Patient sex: M
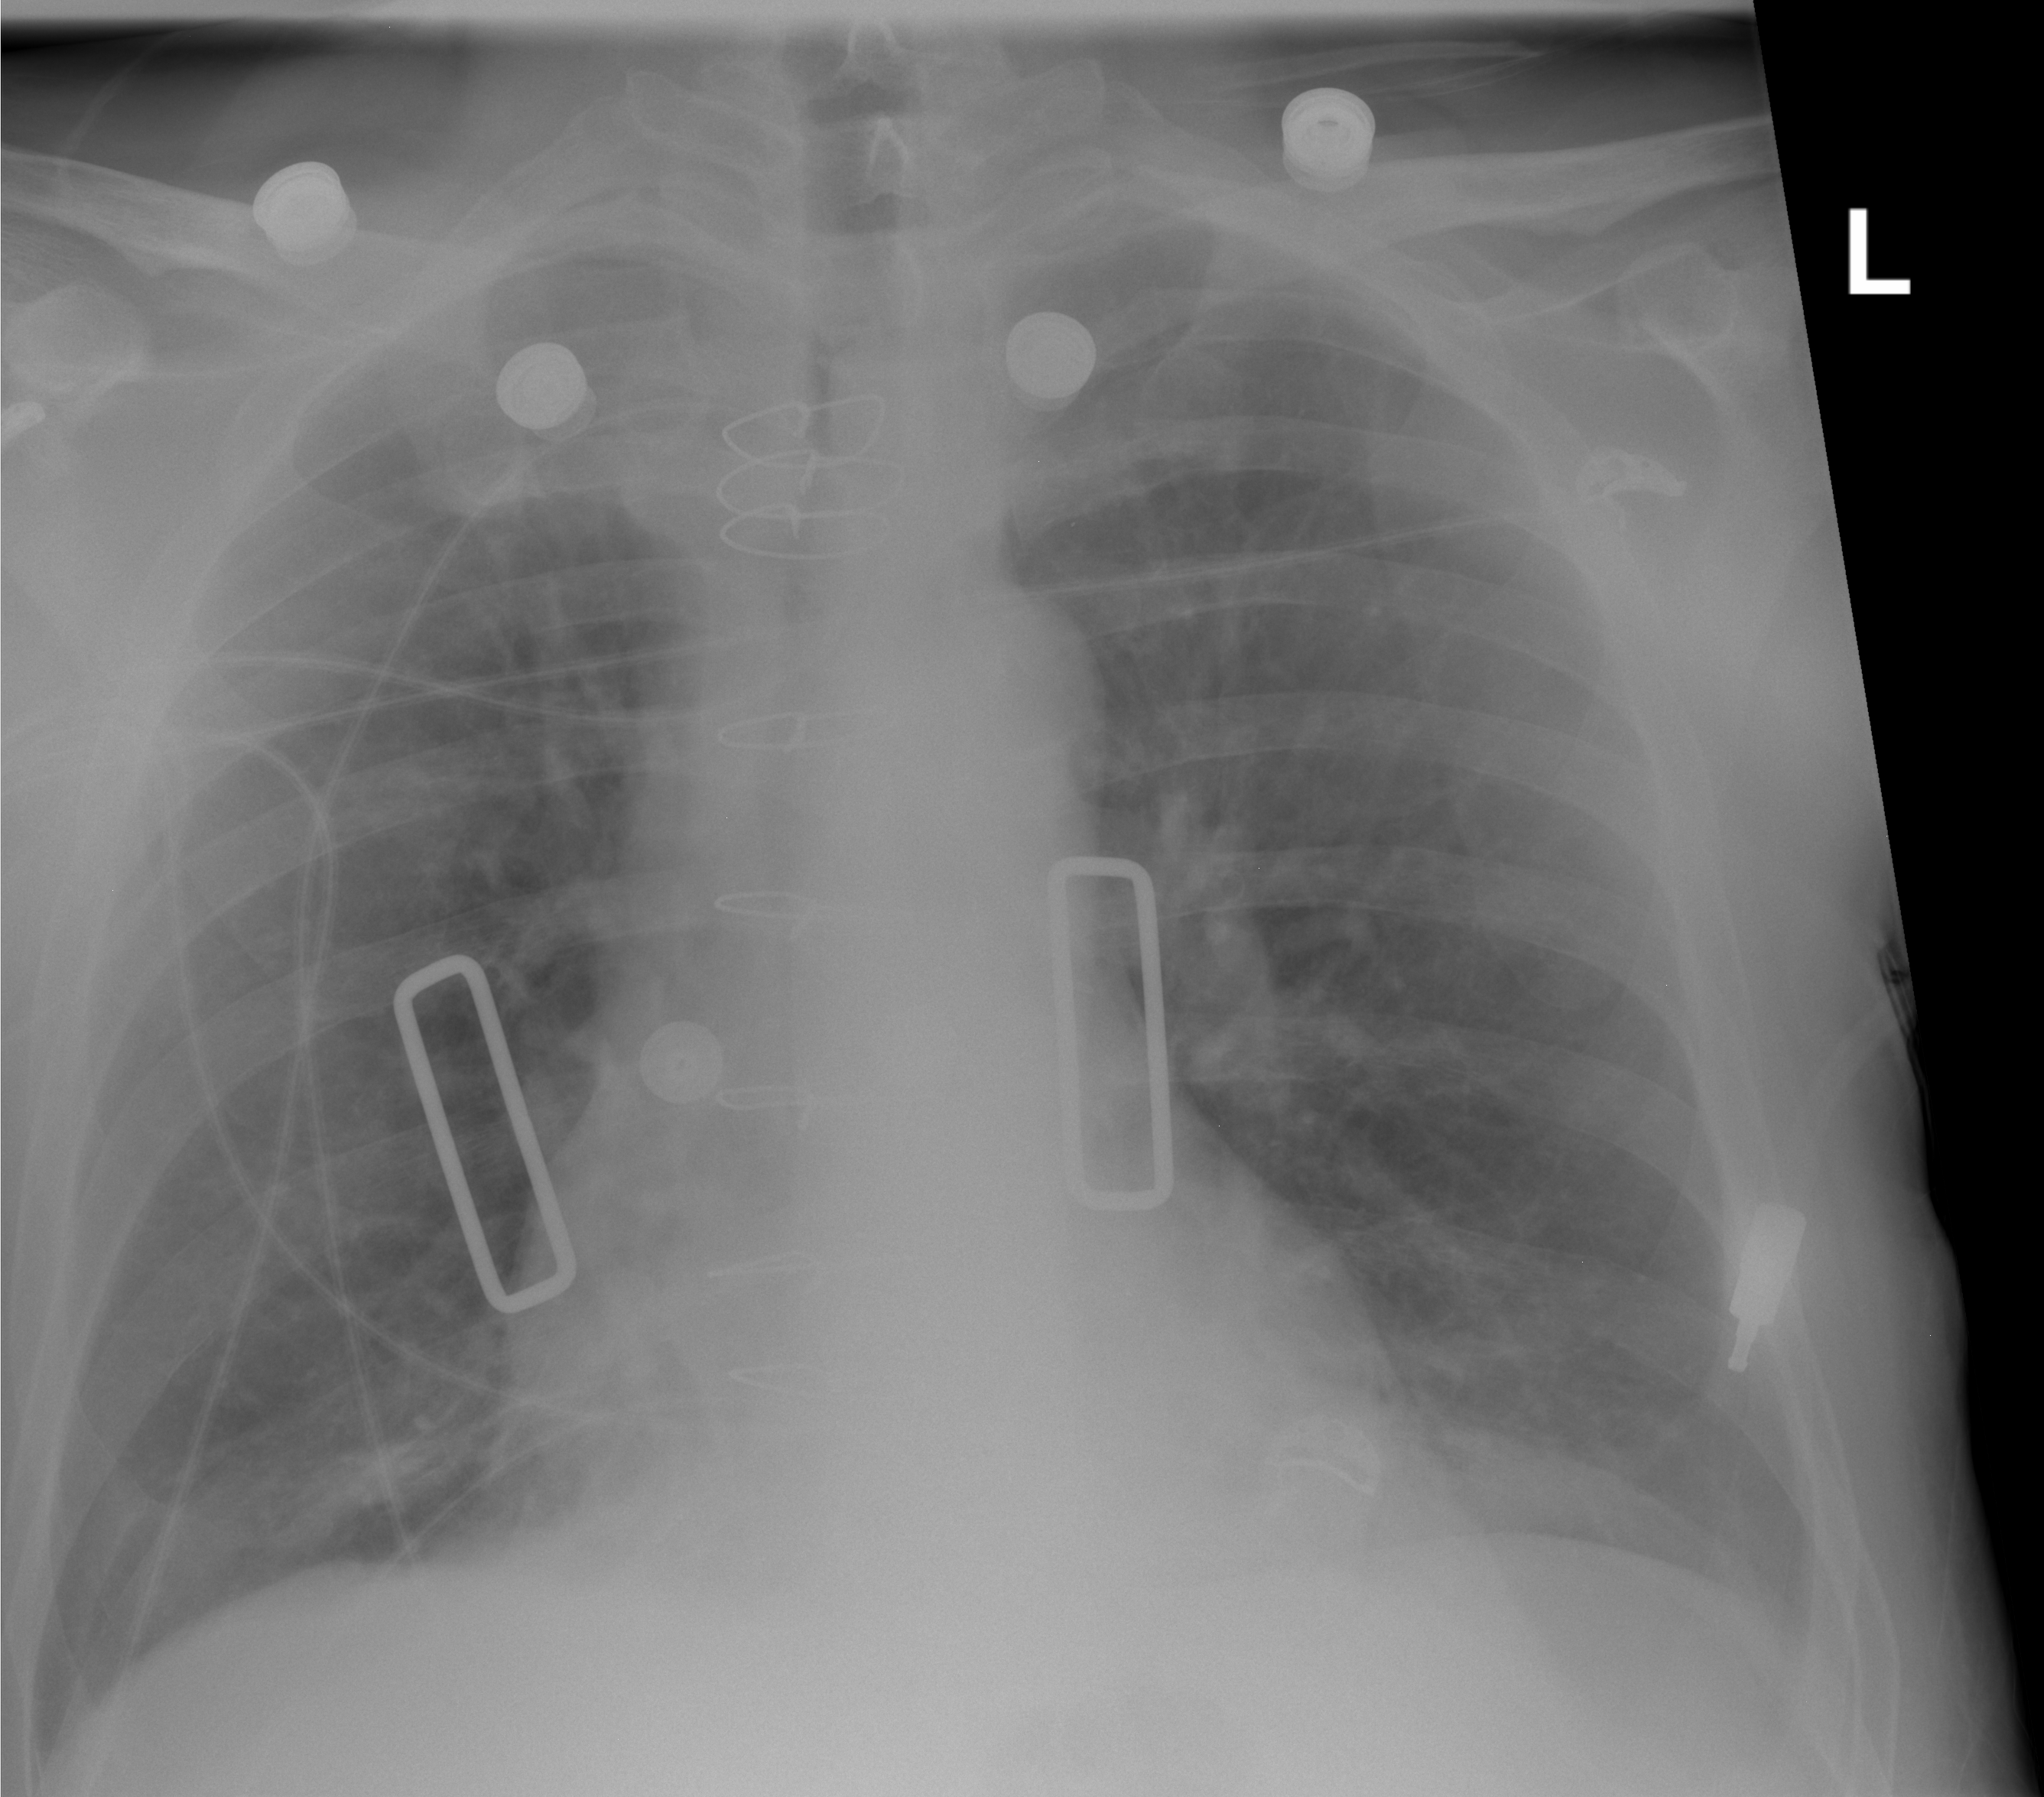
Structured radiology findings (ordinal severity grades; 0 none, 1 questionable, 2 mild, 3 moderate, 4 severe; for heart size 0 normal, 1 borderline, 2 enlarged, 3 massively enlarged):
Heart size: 1
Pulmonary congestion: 2
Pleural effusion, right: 2
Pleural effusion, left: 2
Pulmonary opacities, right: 0
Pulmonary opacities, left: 0
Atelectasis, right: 2
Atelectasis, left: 0